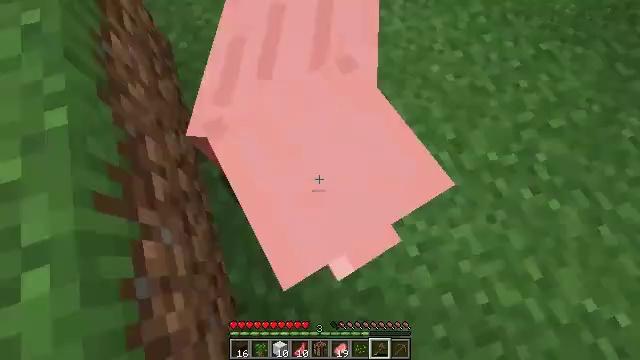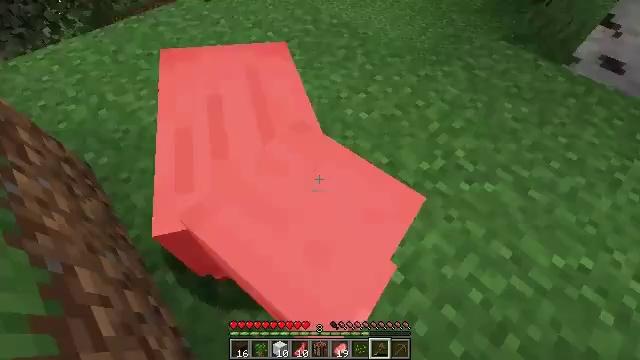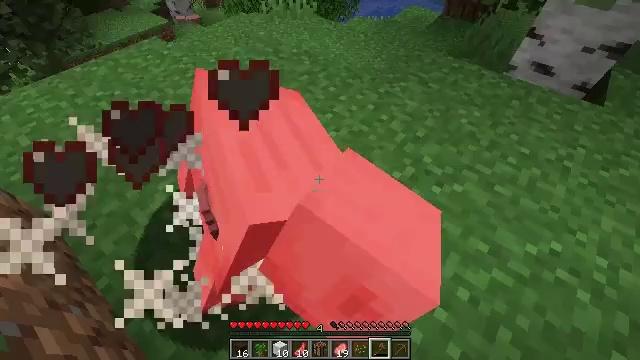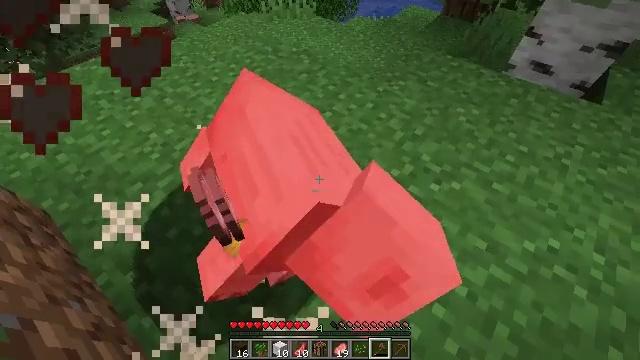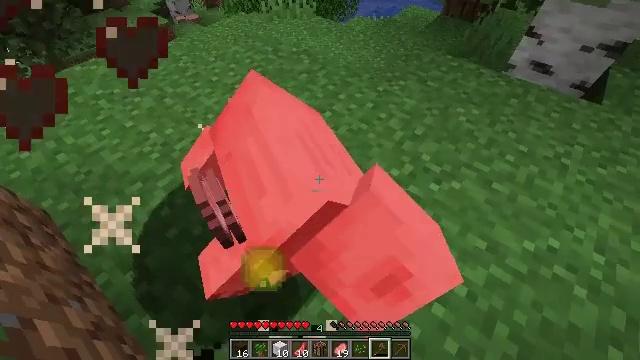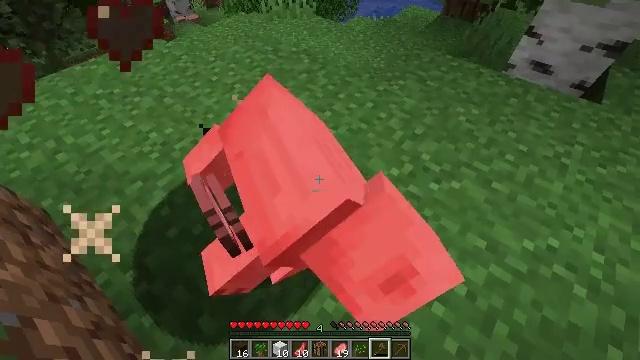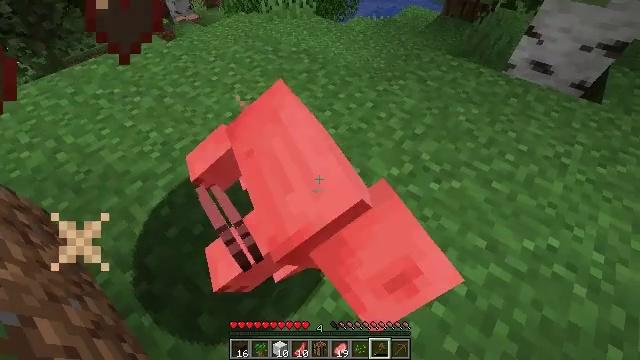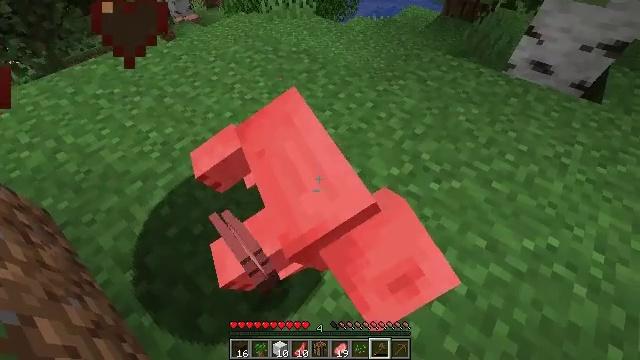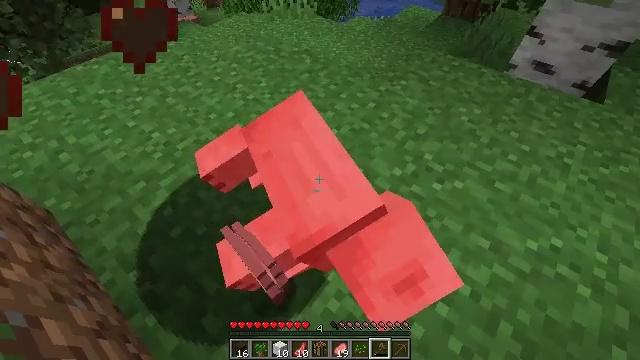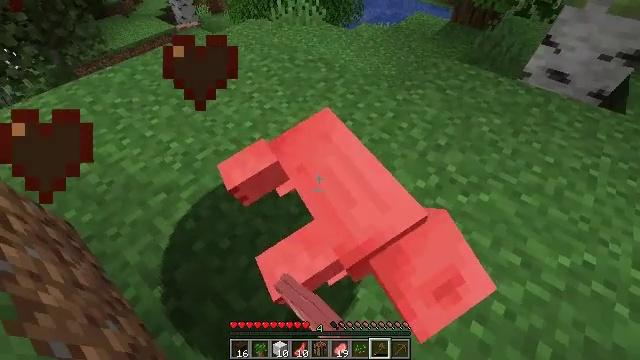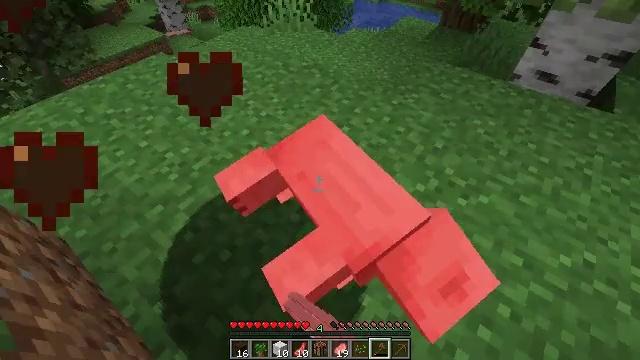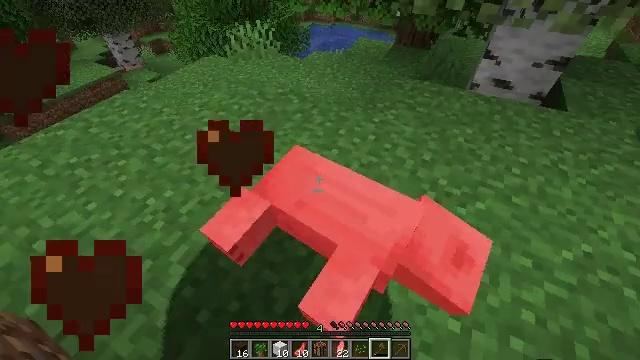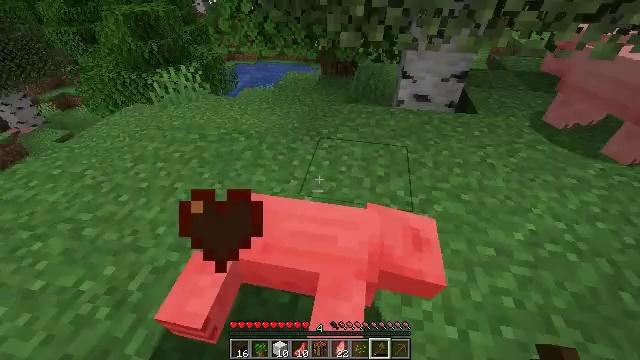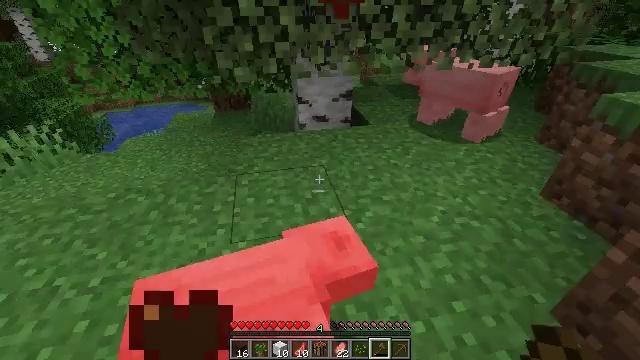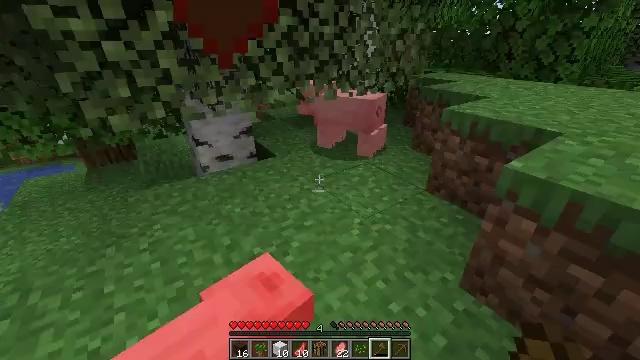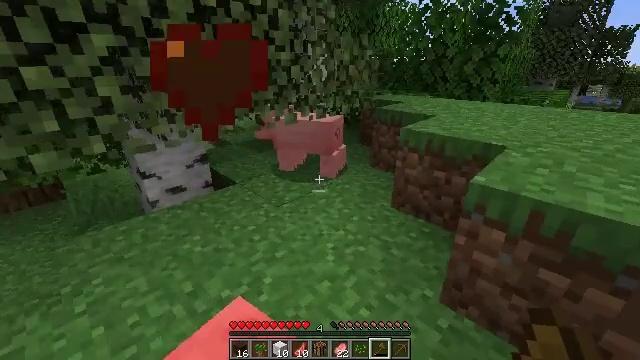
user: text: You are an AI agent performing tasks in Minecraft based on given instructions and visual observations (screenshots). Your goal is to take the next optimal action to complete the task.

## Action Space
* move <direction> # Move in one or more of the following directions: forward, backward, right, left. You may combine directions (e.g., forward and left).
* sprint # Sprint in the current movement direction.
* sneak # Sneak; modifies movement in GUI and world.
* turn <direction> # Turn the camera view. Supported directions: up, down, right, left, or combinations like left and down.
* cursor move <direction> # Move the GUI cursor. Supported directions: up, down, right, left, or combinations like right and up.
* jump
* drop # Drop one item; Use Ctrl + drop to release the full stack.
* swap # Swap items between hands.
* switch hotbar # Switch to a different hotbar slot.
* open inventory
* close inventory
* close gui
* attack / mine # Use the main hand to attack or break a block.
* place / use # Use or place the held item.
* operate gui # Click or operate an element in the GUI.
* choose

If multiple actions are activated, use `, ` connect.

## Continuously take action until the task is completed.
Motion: motion action
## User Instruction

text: Clear birch leaves to get saplings.
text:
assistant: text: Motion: turn right and up
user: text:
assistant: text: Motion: turn right and up
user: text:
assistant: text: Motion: no_op
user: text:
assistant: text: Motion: no_op
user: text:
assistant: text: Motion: no_op
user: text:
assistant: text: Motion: no_op
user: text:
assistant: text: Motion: no_op
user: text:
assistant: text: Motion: move left
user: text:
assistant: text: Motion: move forward and move left
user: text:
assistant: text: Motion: move forward and move left, turn right
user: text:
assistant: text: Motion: move forward and move left, turn right and up
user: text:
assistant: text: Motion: move forward and move left, turn right and up
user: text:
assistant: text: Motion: move forward and move left, turn right and up
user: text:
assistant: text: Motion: move forward and move left, turn right and up
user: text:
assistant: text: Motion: move forward, turn right and up
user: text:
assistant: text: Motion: move forward, turn right and up
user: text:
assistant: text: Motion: move forward, turn right and up
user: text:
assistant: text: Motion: move forward
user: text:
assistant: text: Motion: move forward
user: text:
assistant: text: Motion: move forward
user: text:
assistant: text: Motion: move forward, turn left
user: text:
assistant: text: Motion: move forward, turn left and down
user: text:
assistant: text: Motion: move forward, turn left and down
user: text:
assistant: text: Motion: move forward, turn left and down
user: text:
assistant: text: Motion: move forward, turn left and down
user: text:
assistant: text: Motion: move forward, turn left and down, jump
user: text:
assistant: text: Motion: turn left and down, jump
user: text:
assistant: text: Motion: turn down, jump
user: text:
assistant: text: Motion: move back, turn down
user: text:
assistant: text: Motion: move back, turn down